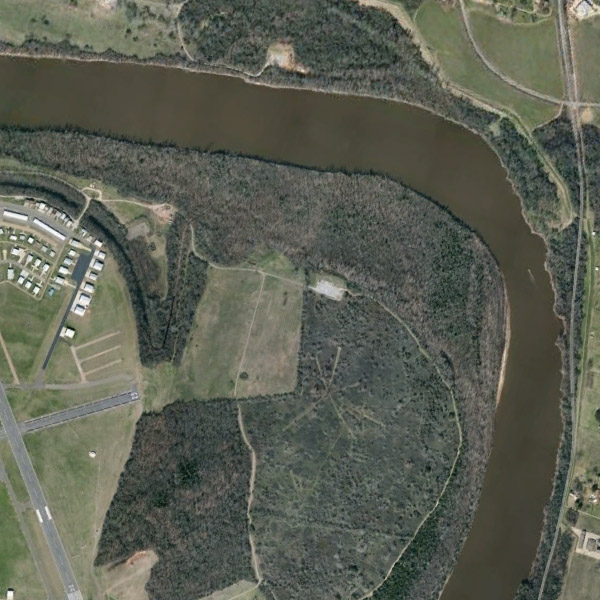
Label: River